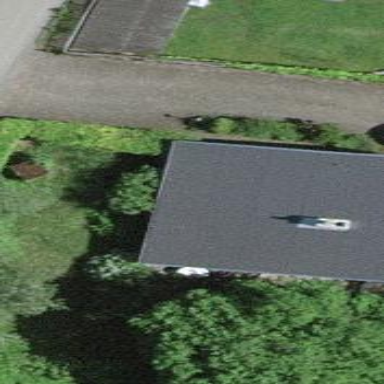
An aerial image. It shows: Detached building.